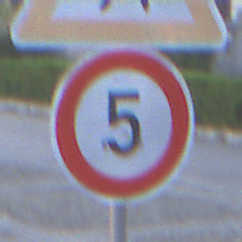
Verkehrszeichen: Geschwindigkeit5
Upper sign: FussgaengerRechts
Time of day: SunriseSunset
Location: Outdoor (Urban)
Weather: PartlyCloudy
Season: NotSpecified
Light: Natural